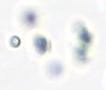
Label: Phaeocystis